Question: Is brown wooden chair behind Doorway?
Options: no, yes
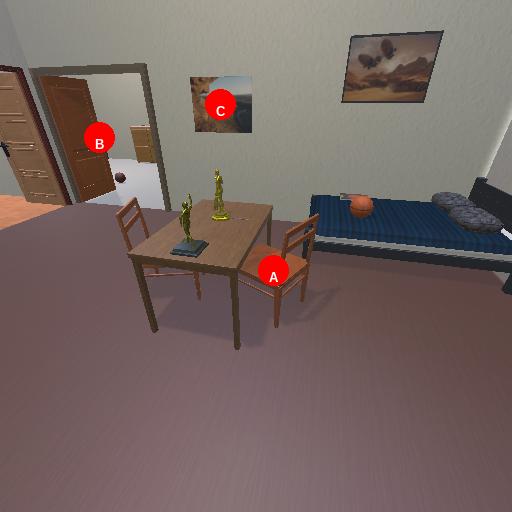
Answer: no